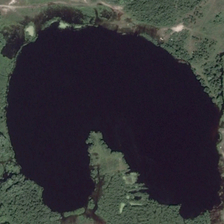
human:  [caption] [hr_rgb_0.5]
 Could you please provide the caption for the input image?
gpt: there are many grass around the pond .

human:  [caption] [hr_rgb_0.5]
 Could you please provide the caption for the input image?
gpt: there is a pond in the middle of the land .

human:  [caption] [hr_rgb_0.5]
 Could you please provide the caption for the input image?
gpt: there are many grass around the pond .

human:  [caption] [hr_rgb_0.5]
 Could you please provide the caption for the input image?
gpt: there is a pond in the middle of the land .

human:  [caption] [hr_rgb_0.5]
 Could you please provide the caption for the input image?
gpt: there is a pond in the middle of the land .